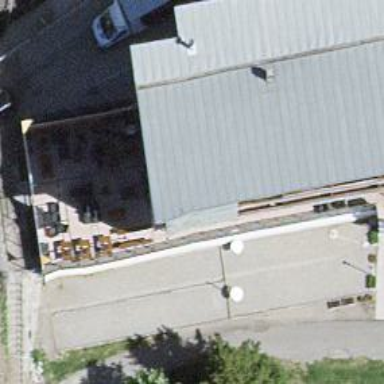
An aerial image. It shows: Restaurant.